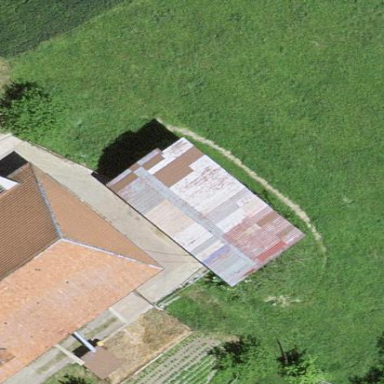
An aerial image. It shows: Shed.